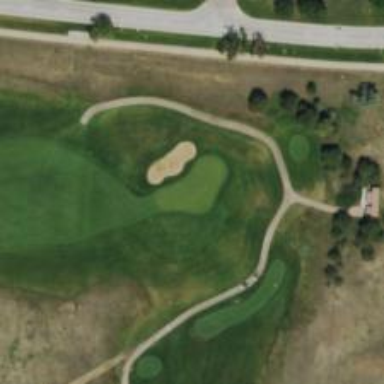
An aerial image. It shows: View of golf hole.